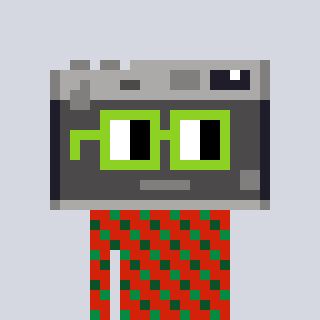
a pixel art character with square light green glasses, a camera-shaped head and a red-colored body on a cool background